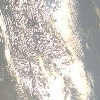
Label: sunburn